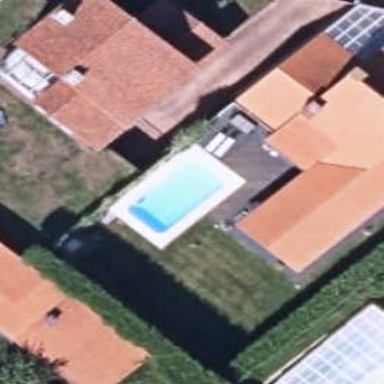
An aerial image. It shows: Swimming pool located in leisure land.